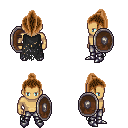
a pixel art fantasy rpg character, male body template, human, tanned skin, black tattered cape, metal pants, brown long topknot hairstyle, metal boots, shield, four views (front, back, left, right), 2x2 character sprite sheet, small pixel art, hard edges, no anti-aliasing